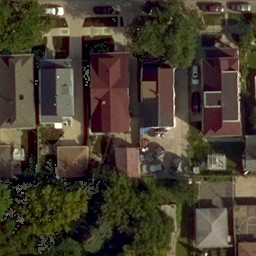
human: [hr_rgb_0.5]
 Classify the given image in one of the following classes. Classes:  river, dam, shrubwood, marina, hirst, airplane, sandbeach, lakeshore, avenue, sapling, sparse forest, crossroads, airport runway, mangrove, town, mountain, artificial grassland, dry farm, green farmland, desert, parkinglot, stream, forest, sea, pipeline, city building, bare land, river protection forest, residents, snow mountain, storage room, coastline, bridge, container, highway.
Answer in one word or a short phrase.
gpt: residents